Interaction volume radius: 10 \u00c5
Interaction volume height: 10 \u00c5
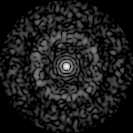
Disorder parameter: 0.8264